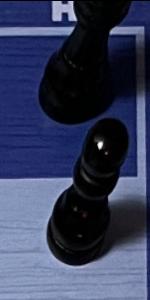
Label: Pawn_Black